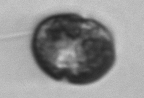
Label: Alexandrium_catenella